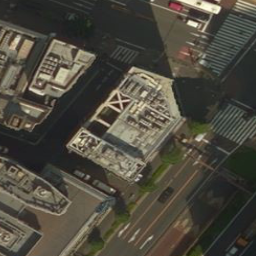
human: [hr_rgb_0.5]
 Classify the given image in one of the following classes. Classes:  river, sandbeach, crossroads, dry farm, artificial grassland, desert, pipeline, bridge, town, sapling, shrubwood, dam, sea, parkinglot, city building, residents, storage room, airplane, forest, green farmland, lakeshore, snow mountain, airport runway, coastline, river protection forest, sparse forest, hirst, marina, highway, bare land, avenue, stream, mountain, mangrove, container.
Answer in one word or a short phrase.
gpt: city building